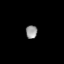
Tissue: lung
Cell type: Endothelial cells
Senescence score: 0.707
Nuclear area (px): 148
Mean DAPI intensity: 150.318